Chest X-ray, AP view. Patient: 71 years old, sex M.
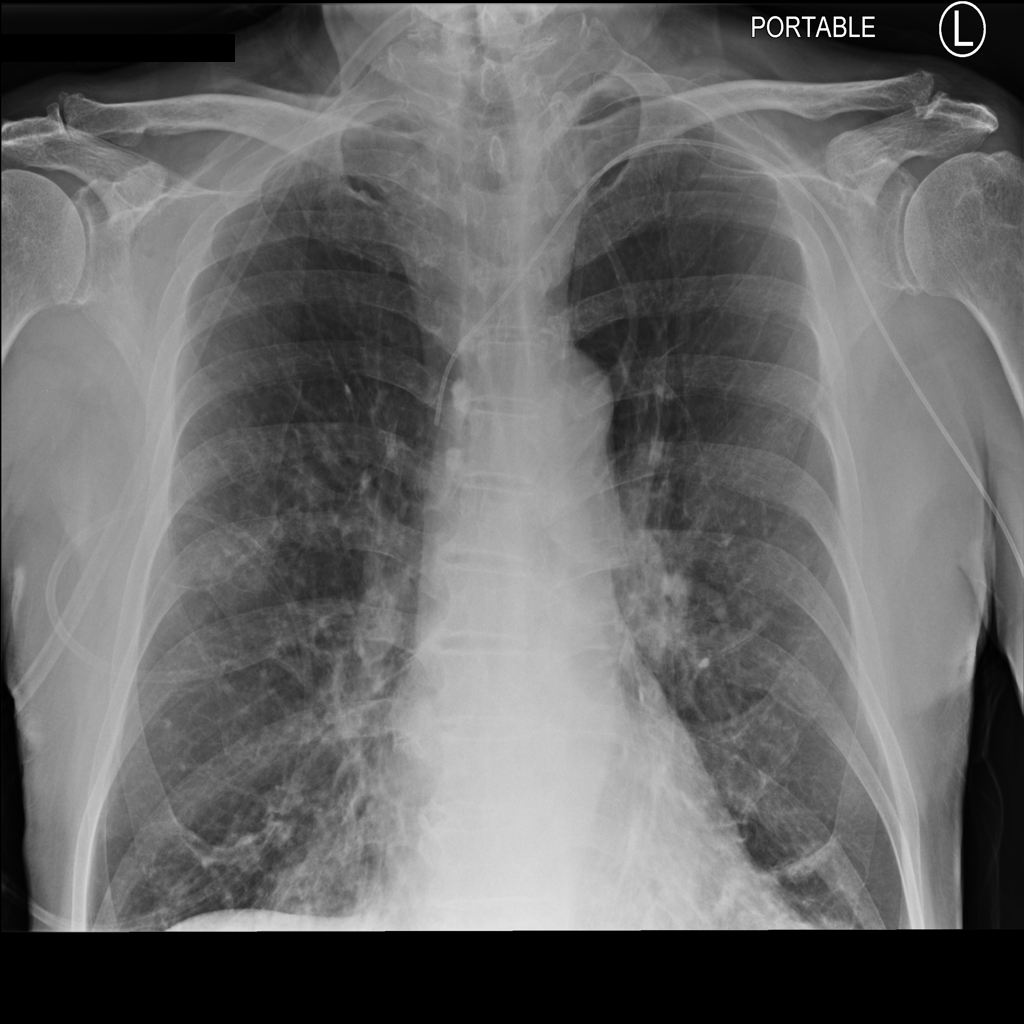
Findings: Atelectasis, Infiltration, Pneumonia